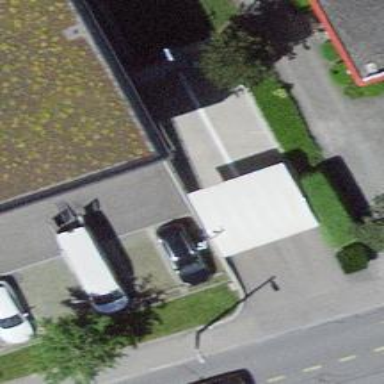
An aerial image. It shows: Surveillance system is in place.